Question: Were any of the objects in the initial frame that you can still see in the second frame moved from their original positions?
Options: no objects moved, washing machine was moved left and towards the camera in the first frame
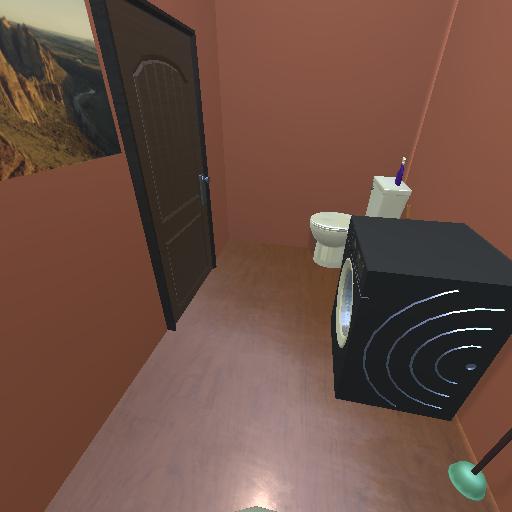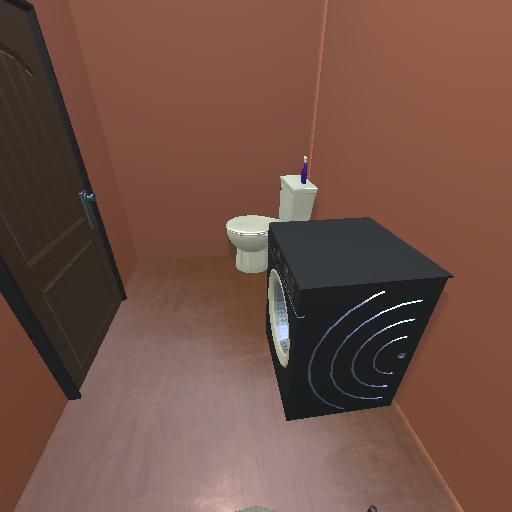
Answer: no objects moved